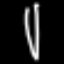
Label: fork